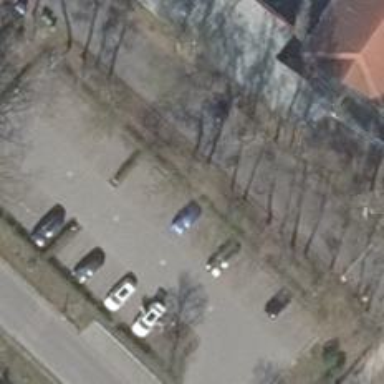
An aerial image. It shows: Street side parking area.